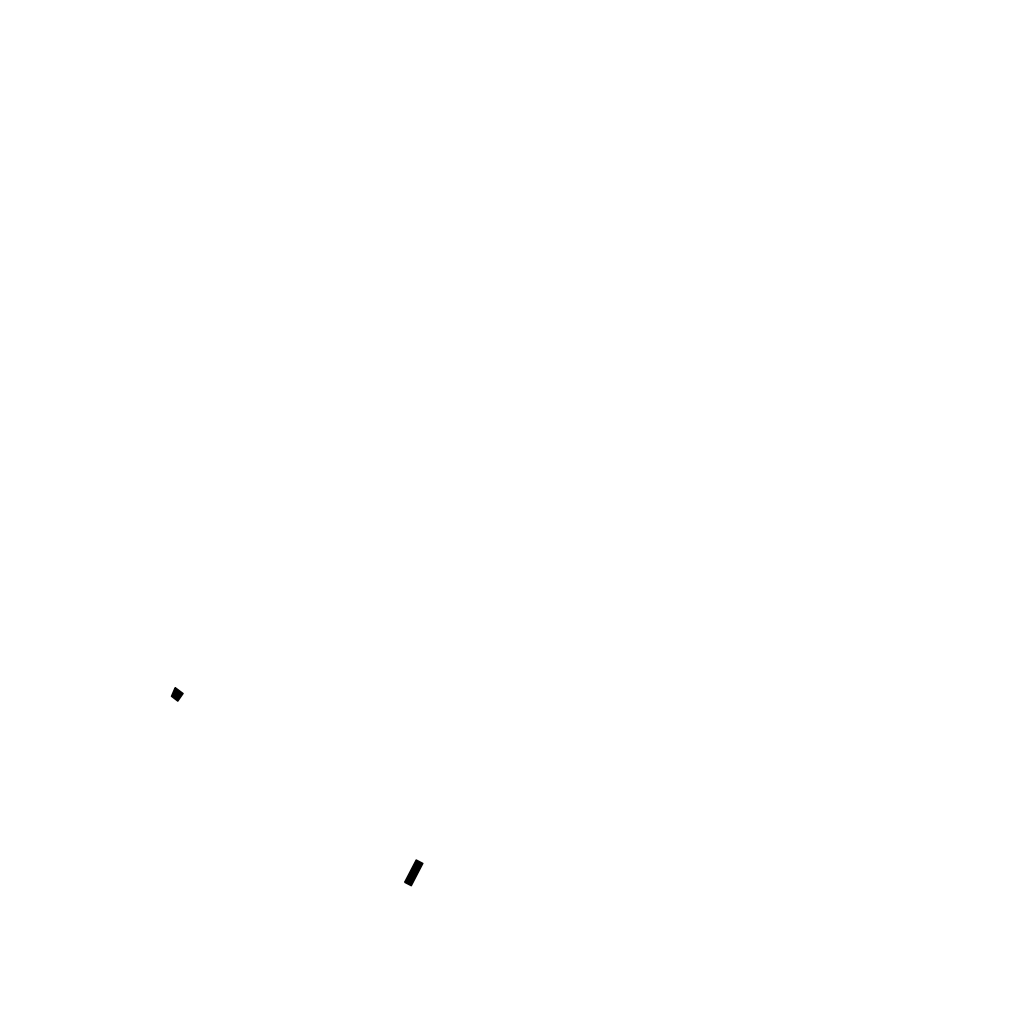
Tags: overhead vector_map, recreation, residential, individual_rise, density_2, Building, 1.0 km²